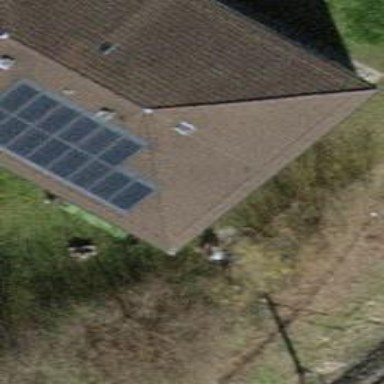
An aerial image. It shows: Solar photovoltaic panel generator.